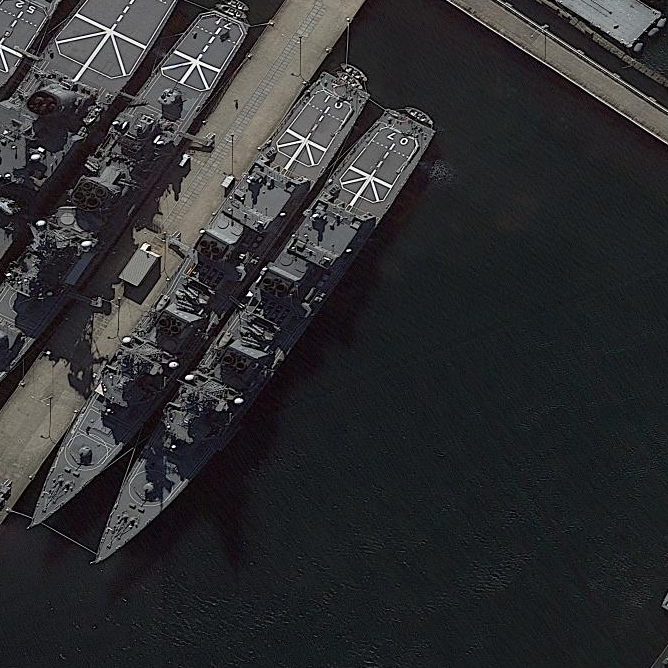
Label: destroyer